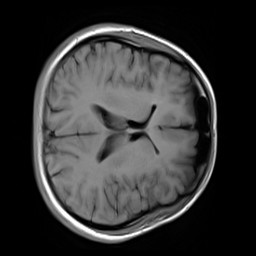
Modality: T1w
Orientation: axial
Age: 21
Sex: female
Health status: healthy
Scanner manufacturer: siemens
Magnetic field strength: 3 T
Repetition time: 4.1 s
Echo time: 0.0085 s